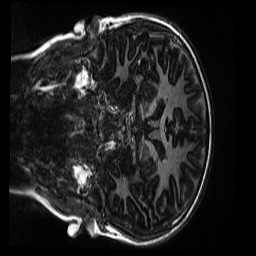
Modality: MP2RAGE
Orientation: coronal
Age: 10
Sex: male
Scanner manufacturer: siemens
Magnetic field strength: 3 T
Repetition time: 4 s
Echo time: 0.00303 s